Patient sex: F
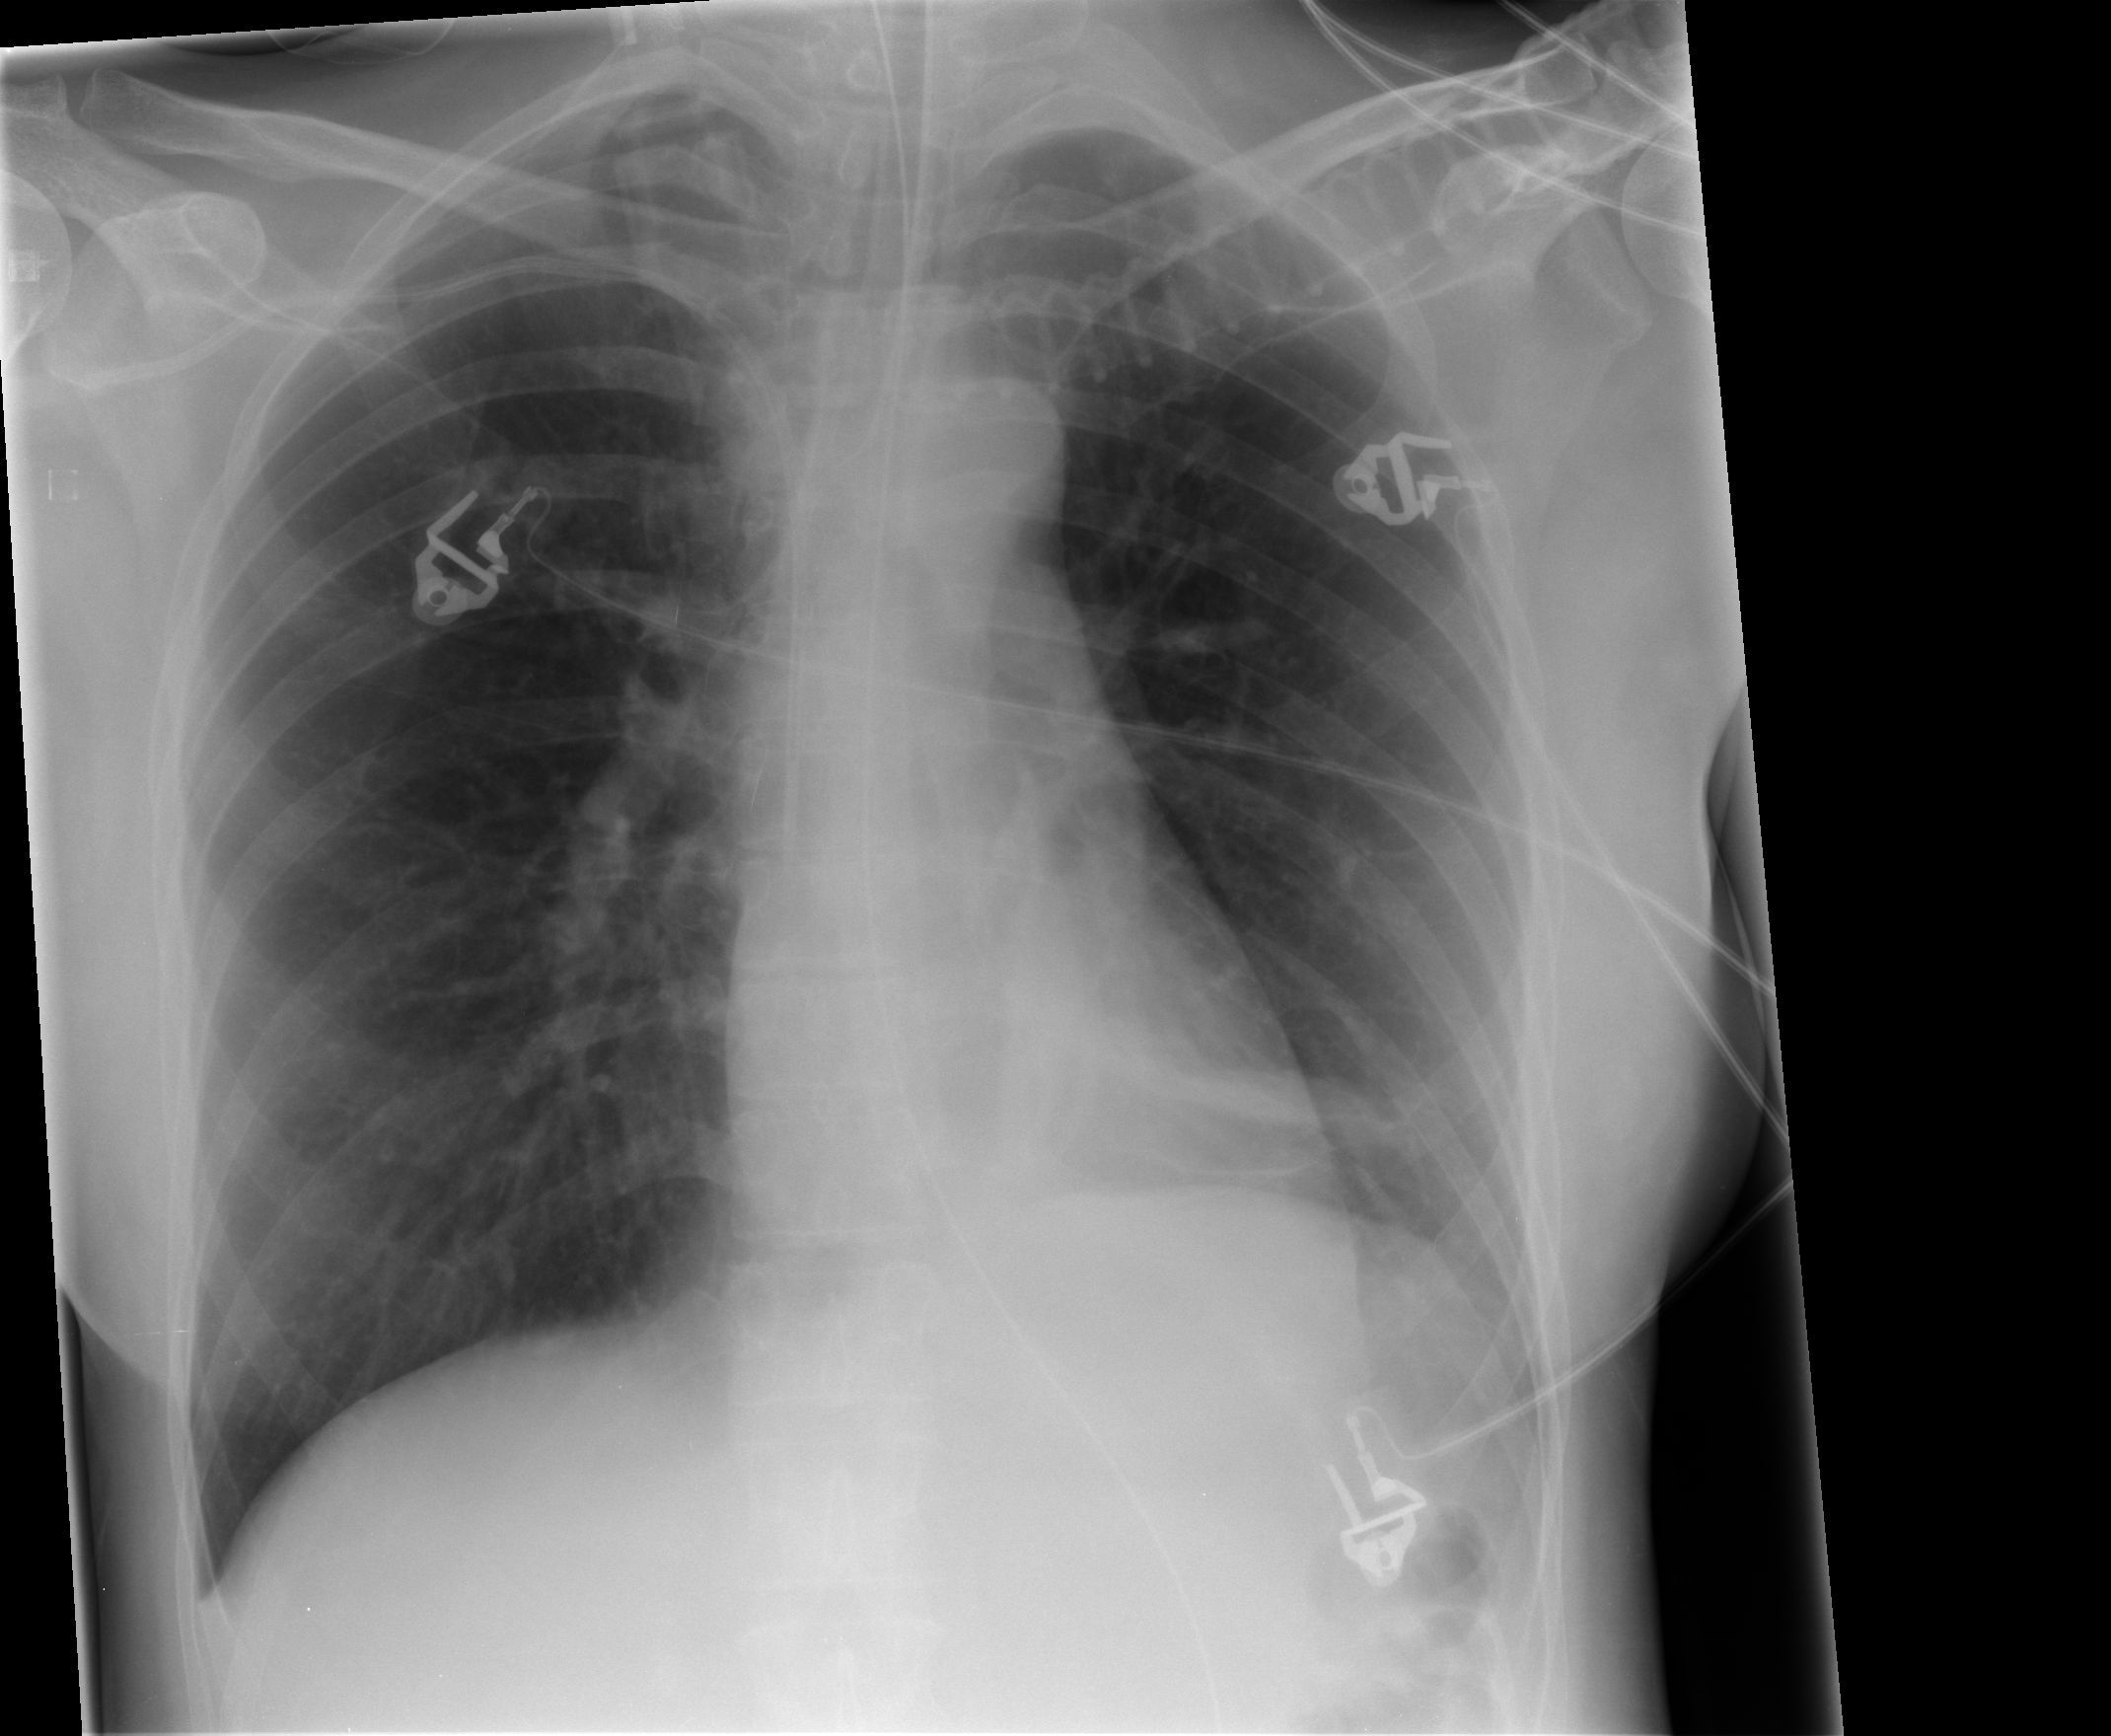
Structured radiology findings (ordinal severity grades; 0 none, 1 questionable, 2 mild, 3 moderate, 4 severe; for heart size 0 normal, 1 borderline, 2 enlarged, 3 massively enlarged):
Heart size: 0
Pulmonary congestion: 0
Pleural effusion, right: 0
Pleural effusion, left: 2
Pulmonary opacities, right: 0
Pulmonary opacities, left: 0
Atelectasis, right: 0
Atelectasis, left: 2